Question: When modelling component diagrams in UML2, is it permissable to repeat an interface on a component if it makes it easier to connect components? Such as below:

Any guidance would be most helpful. Thanks.
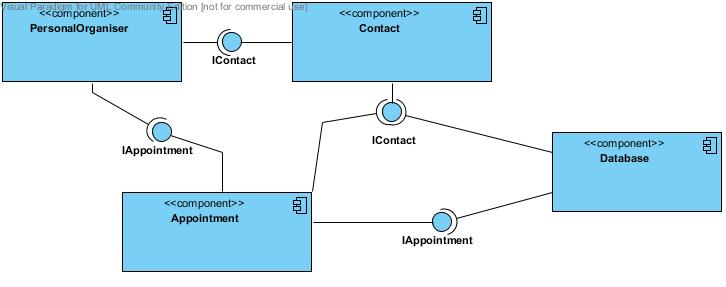
Answer: Any block that you see on the UML diagram, is merely a view of an object, that can have many views. How you are placing and cloning them is up to your convenience.
Only when creating new interfaces of the same name, be sure that you are creating new views of the same object (interface in your case). If you'll simply copypast your interface'in VP UML, you'll simply clone it.
What is interesting, later, on the class diagram you will have interfaces shown as special class blocks, not as here. And these will be also merely other views of the same interfaces you see now on your component diagram. At least, it is a good style to do it so.